Question: In the main view of my app, I have a button that segue's to another view that has a 'UIWebView'. Usually, it takes about 2-3 seconds to load.. During this awkward loading time, how can a loading image be added and animated?
Example:

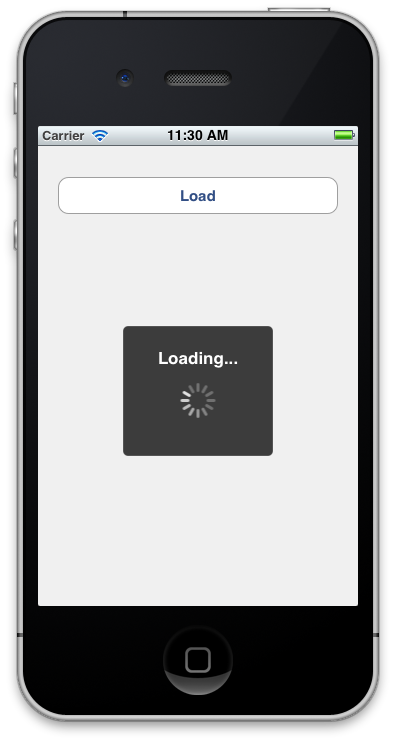
Answer: You can show/hide a HUD - like <URL> - withing the 'UIWebViewDelegate' methods.
Set your controller as a delegate and implement, for instance, the two methods
'''
- (void)webViewDidStartLoad:(UIWebView *)webView {
[SVProgressHUD showWithStatus:@"Loading..."];
}
- (void)webViewDidFinishLoad:(UIWebView *)webView {
[SVProgressHUD dismiss];
}
'''